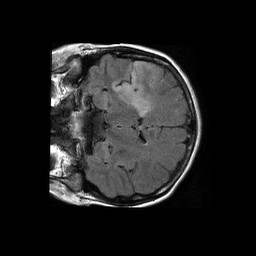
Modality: FLAIR
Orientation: coronal
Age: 40
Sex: female
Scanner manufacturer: philips
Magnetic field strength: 1.5 T
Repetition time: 6 s
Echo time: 0.12 s